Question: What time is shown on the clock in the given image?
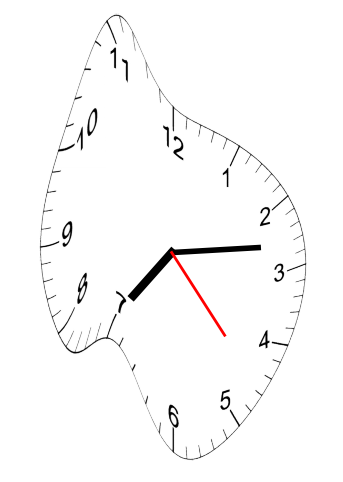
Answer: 07:13:23